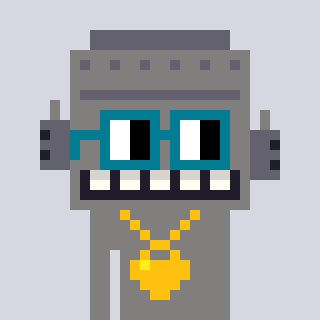
a pixel art character with square dark green glasses, a robot-shaped head and a bluegrey-colored body on a cool background